Current action and preconditions to check: trajectory_clear

Your task: For each precondition in the list above, predict whether it will hold at this action.

Consider the current scene as observed from the mobile robot's camera, and analyze the predicted future states of all dynamic agents (e.g., people, animals, vehicles, or any moving entities) within the NEXT SECOND.

IMPORTANT: Only answer "very likely" if you are absolutely certain—based on strong, clear evidence—that a dynamic agent will violate the precondition in the predicted future state. Do NOT answer "very likely" for unlikely, ambiguous, or low-probability risks.

Ask yourself for each precondition: Is there a high probability, with clear and convincing evidence, that the predicted future states of any dynamic agent will interfere with the predicted future state of the currently executing action within the NEXT SECOND, causing that precondition to fail?

Assess the risk level based on these predictions. Use "likely" or "very likely" if motions create a clear risk of interference.

Use "neutral" or "improbable" if agents are nearby but their predicted paths are clearly diverging or non-conflicting.

Failure Risk Categories: "very improbable", "improbable", "neutral", "likely", "very likely"

Answer Format: Output ONLY the probability_of_failure value from these categories: "very improbable", "improbable", "neutral", "likely", "very likely"

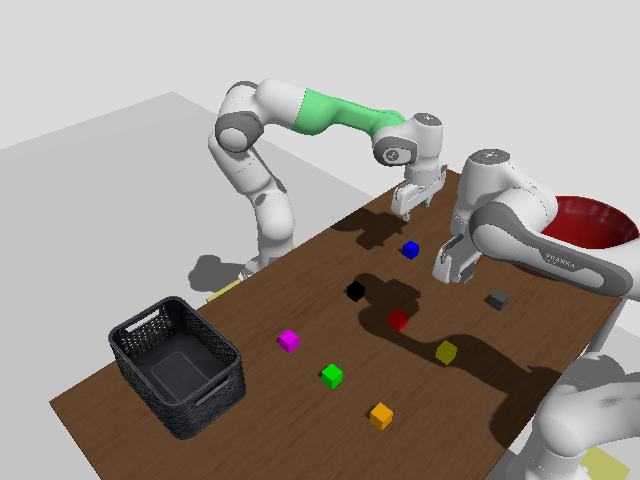

Answer: very improbable